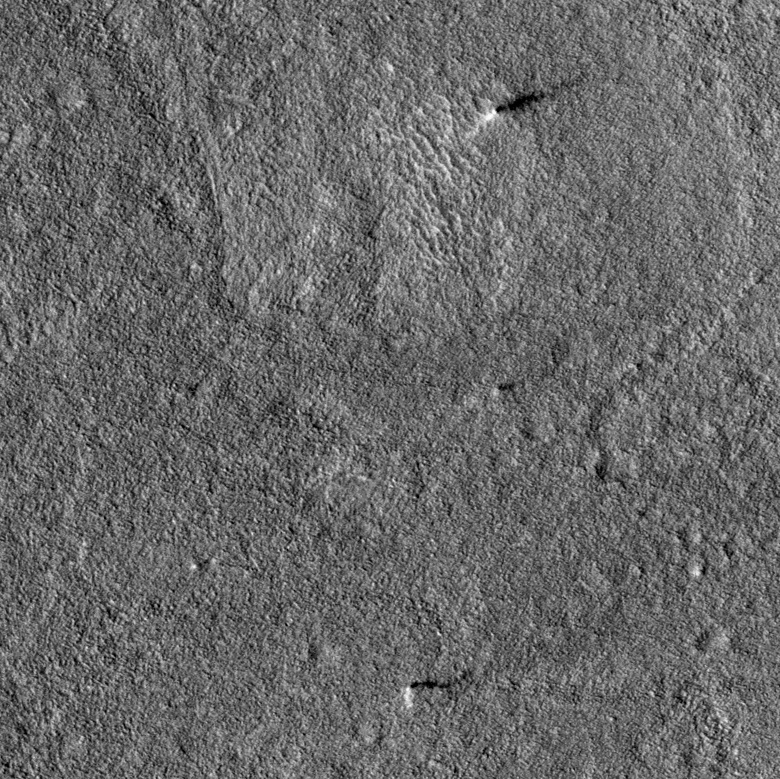
Label: dustdevil, dustdevil, dustdevil